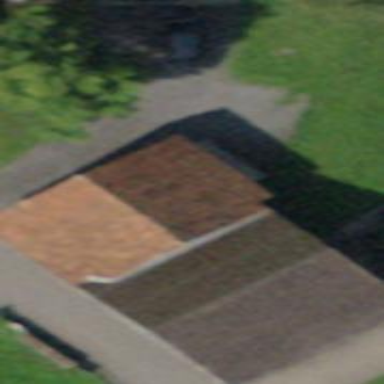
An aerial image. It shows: Barn.